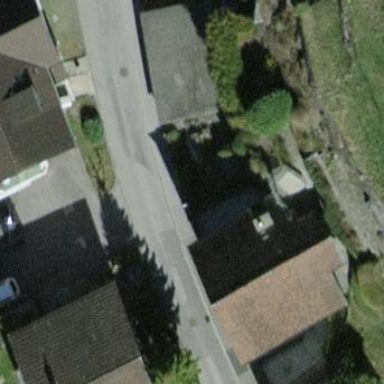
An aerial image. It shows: Detached building.